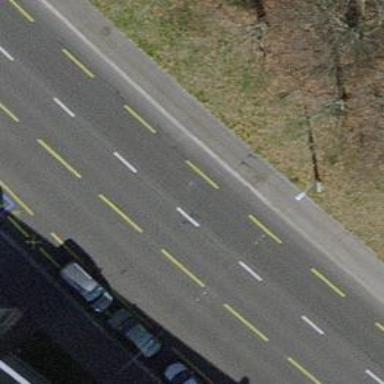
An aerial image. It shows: Secondary road with asphalt surface. There is cycle lane on the left and shared bus lane on the right.